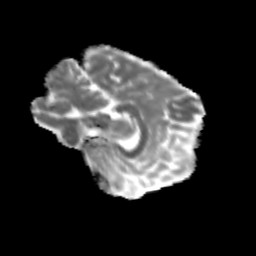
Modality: MD
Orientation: sagittal
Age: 31
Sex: female
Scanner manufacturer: siemens
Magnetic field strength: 3 T
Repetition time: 3.5 s
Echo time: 0.125 s